Question: I would like to be able to push updates of files to remote servers running Ubuntu.
I'm not sure how to go about explaining this but hopefully this example will help:

Is there any software that would be able to do this or would it be possible to do this with a bash script?
I would also need to be able to execute shell commands before and after the file updates as I am using it as a kind of instant messaging server which will need to be stopped and started.
I hope this is clear enough, I honestly have no idea how to explain this.
Thank you for reading.
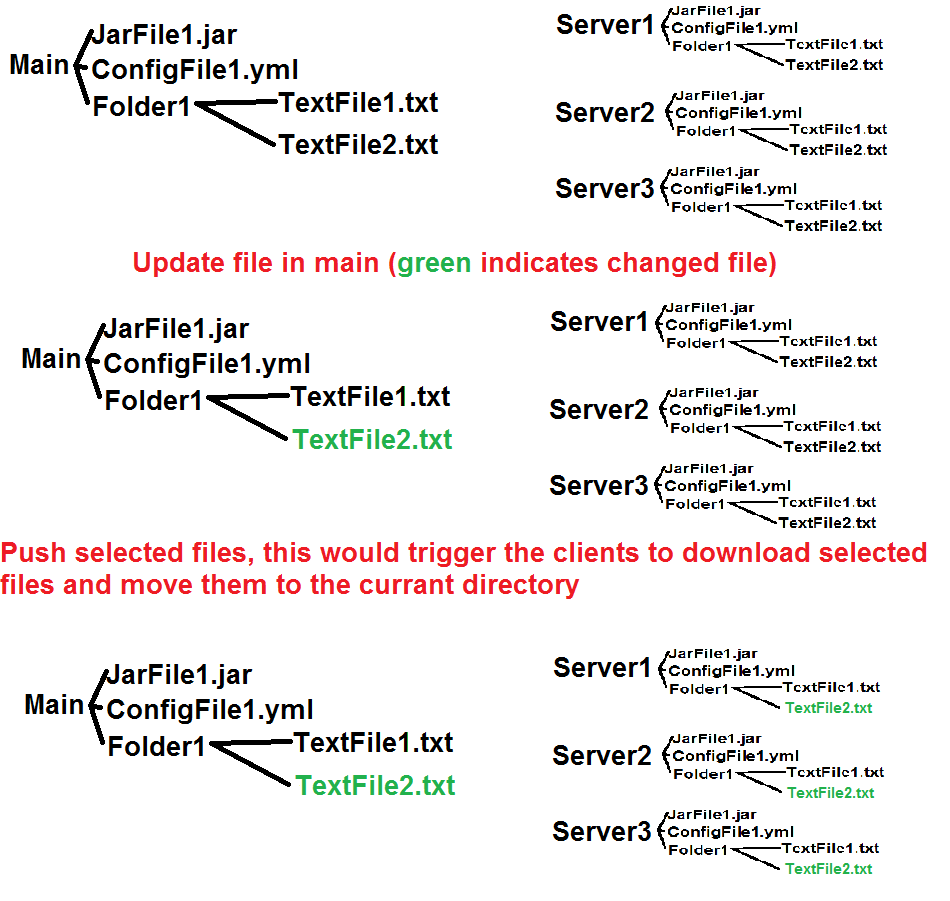
Answer: Rsync <URL> could also be used to watch file changes.